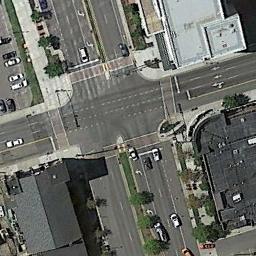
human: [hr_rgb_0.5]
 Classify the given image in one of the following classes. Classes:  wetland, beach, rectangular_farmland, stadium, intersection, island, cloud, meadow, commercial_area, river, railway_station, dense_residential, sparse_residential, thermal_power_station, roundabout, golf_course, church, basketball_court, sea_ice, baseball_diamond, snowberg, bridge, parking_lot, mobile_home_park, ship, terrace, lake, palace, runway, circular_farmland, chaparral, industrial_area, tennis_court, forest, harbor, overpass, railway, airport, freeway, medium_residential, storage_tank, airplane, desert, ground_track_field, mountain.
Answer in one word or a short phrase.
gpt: intersection